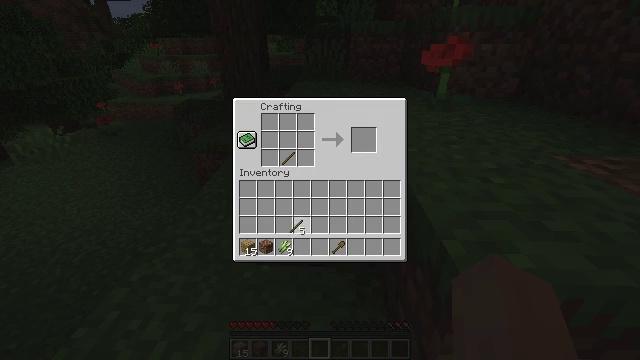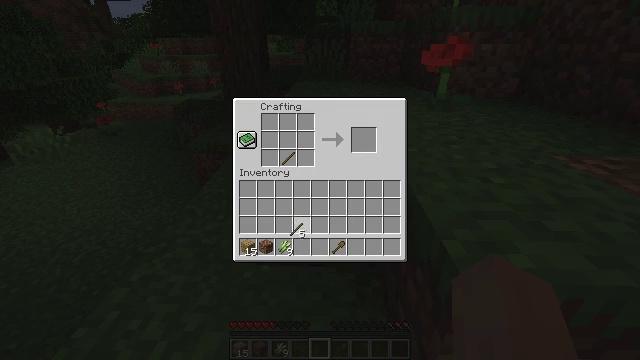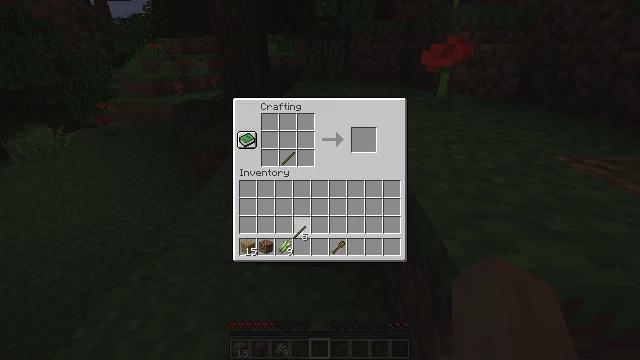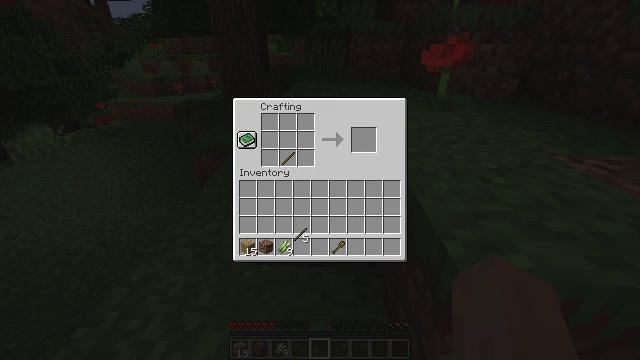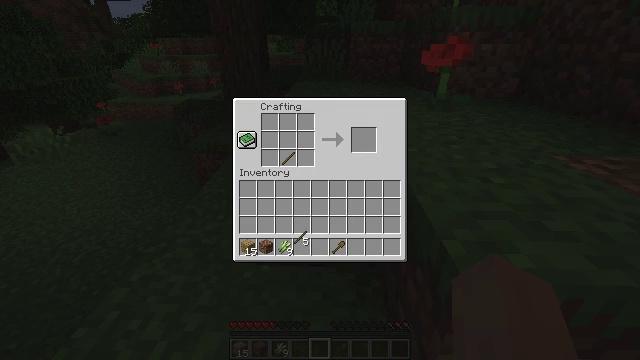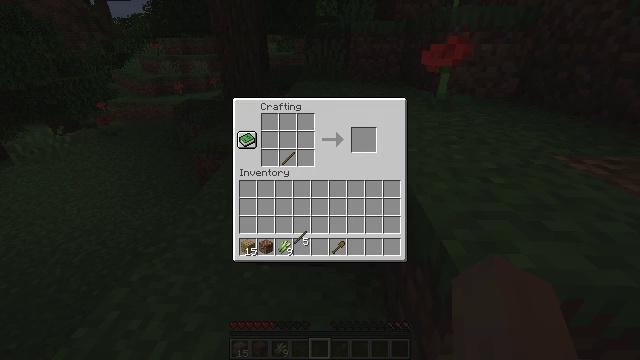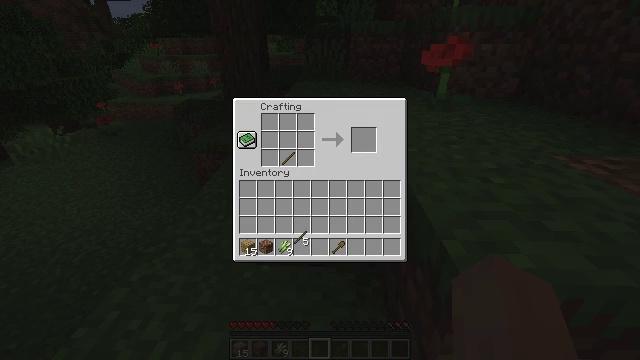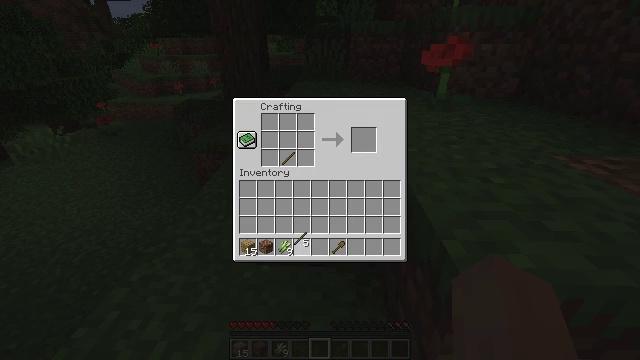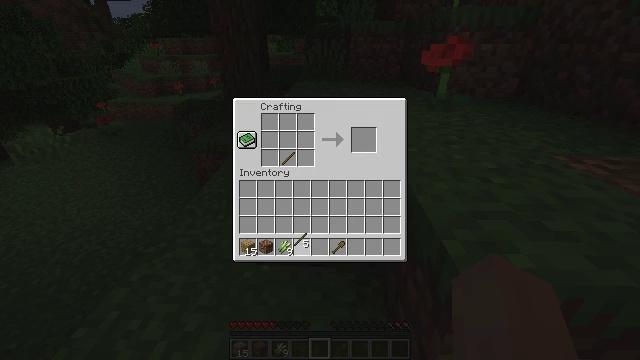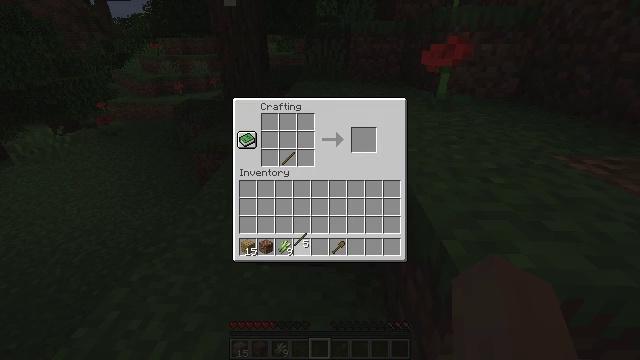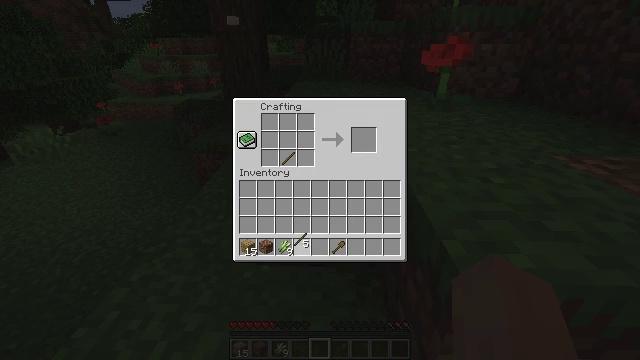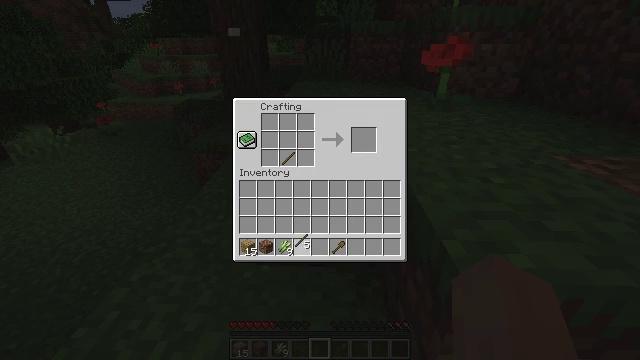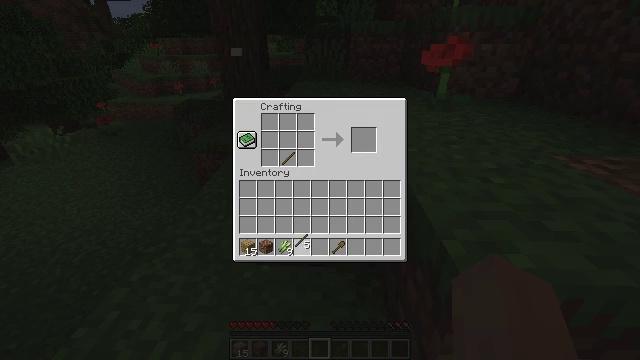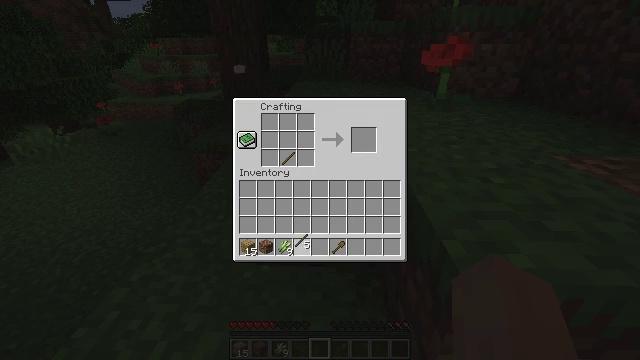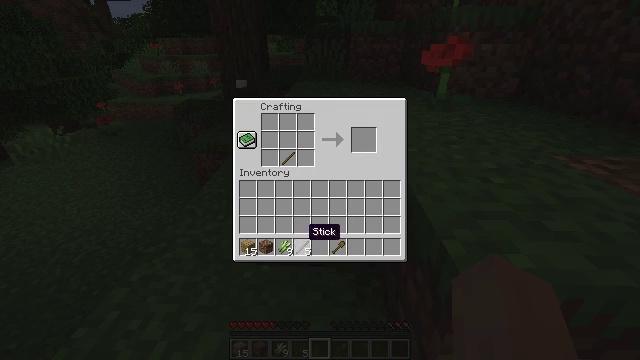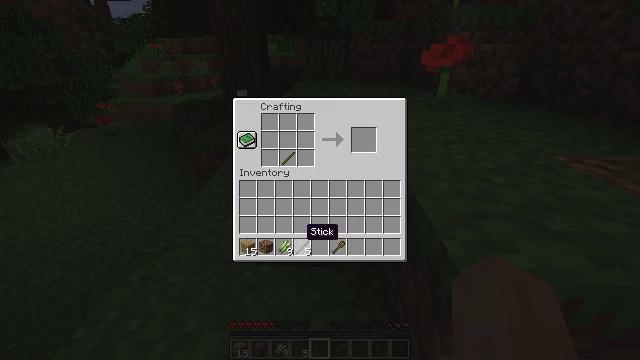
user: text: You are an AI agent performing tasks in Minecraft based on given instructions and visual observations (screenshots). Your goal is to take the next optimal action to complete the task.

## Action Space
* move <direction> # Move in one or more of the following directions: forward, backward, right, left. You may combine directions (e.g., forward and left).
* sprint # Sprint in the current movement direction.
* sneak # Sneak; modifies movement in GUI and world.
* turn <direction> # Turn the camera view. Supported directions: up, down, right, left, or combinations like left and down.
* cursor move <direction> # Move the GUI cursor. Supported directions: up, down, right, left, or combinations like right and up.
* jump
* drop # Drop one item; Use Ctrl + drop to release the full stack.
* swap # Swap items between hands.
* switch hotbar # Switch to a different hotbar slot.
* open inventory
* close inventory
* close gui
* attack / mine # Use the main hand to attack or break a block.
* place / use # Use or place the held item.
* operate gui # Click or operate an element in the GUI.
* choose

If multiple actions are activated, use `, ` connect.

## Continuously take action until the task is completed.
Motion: motion action
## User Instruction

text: Make a wooden sword using the crafting table.
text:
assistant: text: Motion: no_op
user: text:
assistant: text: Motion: no_op
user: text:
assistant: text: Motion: no_op
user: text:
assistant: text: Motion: no_op
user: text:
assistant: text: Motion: no_op
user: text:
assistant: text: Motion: no_op
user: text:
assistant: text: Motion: no_op
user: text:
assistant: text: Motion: no_op
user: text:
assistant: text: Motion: no_op
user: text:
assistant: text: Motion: no_op
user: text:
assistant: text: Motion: operate gui
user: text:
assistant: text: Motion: operate gui
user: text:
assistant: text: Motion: operate gui
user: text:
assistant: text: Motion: no_op
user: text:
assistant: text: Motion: no_op
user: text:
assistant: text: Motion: cursor move left
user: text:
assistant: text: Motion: no_op
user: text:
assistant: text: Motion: no_op
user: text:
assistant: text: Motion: cursor move left
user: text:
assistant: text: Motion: no_op
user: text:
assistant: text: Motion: no_op
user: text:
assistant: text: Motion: no_op
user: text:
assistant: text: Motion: no_op
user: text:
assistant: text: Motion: no_op
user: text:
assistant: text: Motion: no_op
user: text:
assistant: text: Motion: no_op
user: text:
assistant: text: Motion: no_op
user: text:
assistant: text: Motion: no_op
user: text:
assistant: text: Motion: operate gui
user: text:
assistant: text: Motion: operate gui